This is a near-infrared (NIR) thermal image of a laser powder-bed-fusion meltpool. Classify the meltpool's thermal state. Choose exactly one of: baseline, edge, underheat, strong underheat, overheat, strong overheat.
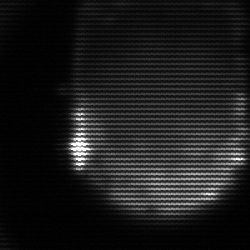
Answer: edge